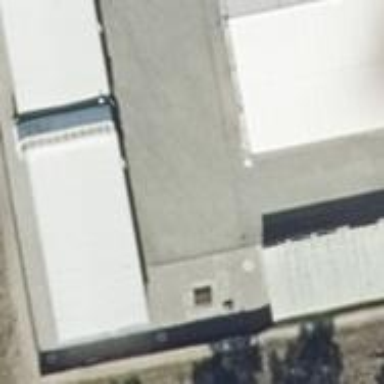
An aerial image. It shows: Industrial building.